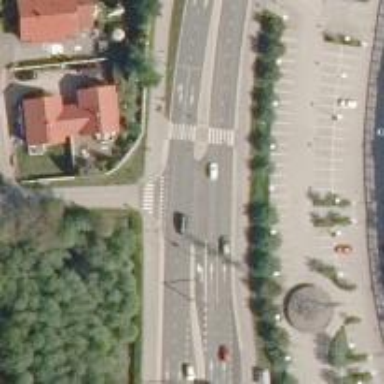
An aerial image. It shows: Asphalt cycleway.